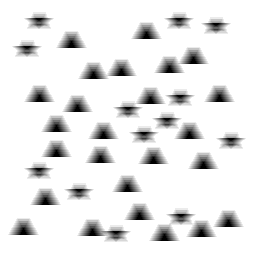
Squares: 0
Triangles: 25
Stars: 13
Total shapes: 38